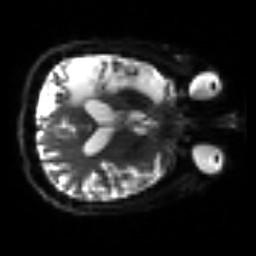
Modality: sbref
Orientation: axial
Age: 56
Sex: male
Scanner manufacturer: siemens
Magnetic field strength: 3 T
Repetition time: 3.2 s
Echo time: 0.081 s